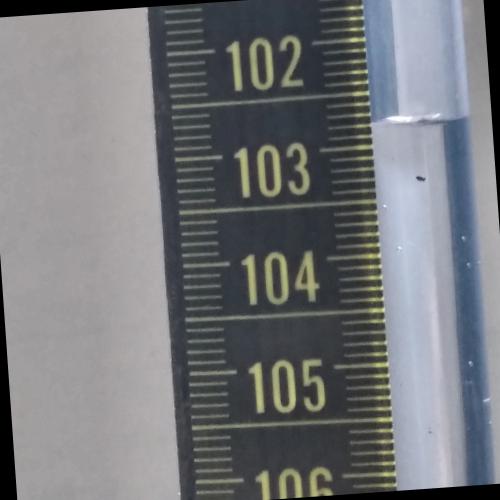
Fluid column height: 102.8 cm